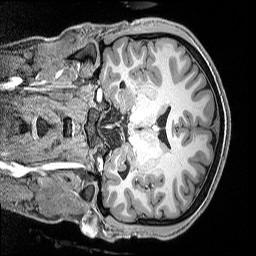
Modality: T1w
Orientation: coronal
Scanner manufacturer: siemens
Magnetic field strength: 3 T
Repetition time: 2.5 s
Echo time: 0.0029 s